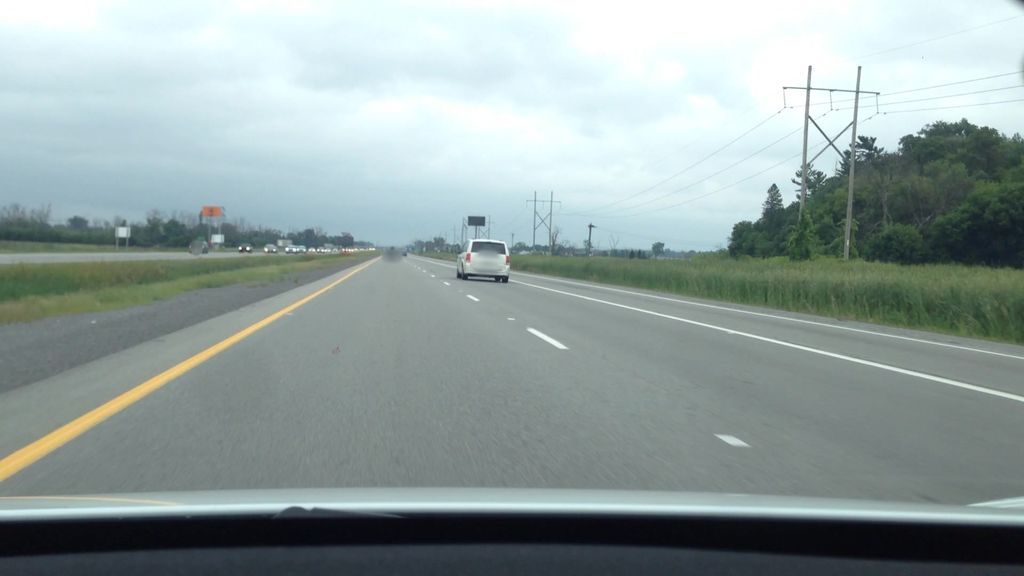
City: ottawa-gatineau